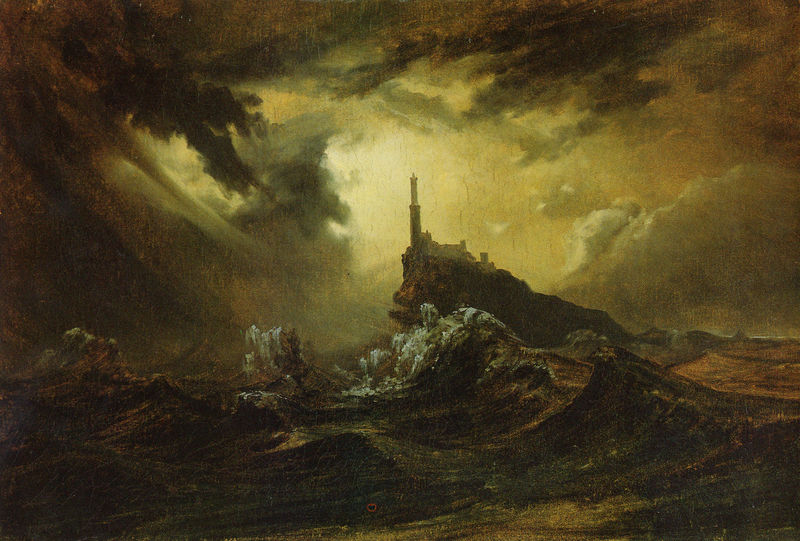
Titel: Stürmische See mit Leuchtturm
Künstler: Karl Blechen
Standort: Hamburg
Institution: Kunsthalle
Schlagwörter: berg, blau, dunkel, felsen, gemälde, gewitter, gott, himmel, kampf, laub, meer, schatten, wasser, weiß, wolken, fluss, gelb, grün, landschaft, ocker, see, stadt, ufer, abend, bewegung, braun, grau, hell, licht, nacht, orange, schwarz, türkis, blick, gebäude, haus, rot, schloss, wolke, beige, silber, stein, horizont, häuser, natur, wind, gewässer, kirche, sonne, insel, land, dunkelheit, figur, gold, turm, statue, bewegt, bewölkt, gischt, küste, strand, welle, wellen, düster, ansicht, berge, fels, klippen, farbe, friedrich, romantik, schaum, angst, atlantik, brandung, flut, orkan, schiffbruch, seenot, seestück, sturm, turner, unwetter, wetter, wild, woge, wogen, kraft, stimmung, ring, umriss, leuchten, klippe, ozean, regen, lichtstrahl, burg, kloster, strahlen, erdfarben, leuchtturm, denkmal, festung, gefahr, bedrohlich, seegang, schein, bedrohung, finsternis, blitz, dramatisch, drohend, schaumkronen, zentrum, leuchtend, caspar david friedrich, donner, strandung, schäumen, wolkenfetzen, gebrochen, william, caspar, wolkenloch, aufgepeitscht, william turner, strum, zerren, constable, schaumkrone, romantiker, tobend, seesturm, wellenspiel, aufragen, sturmwolken, fris des riche, insetl, leutturm, stürmisches meer, weind, wetterwand, schlechtes bild, himmelsleuchten